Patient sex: M
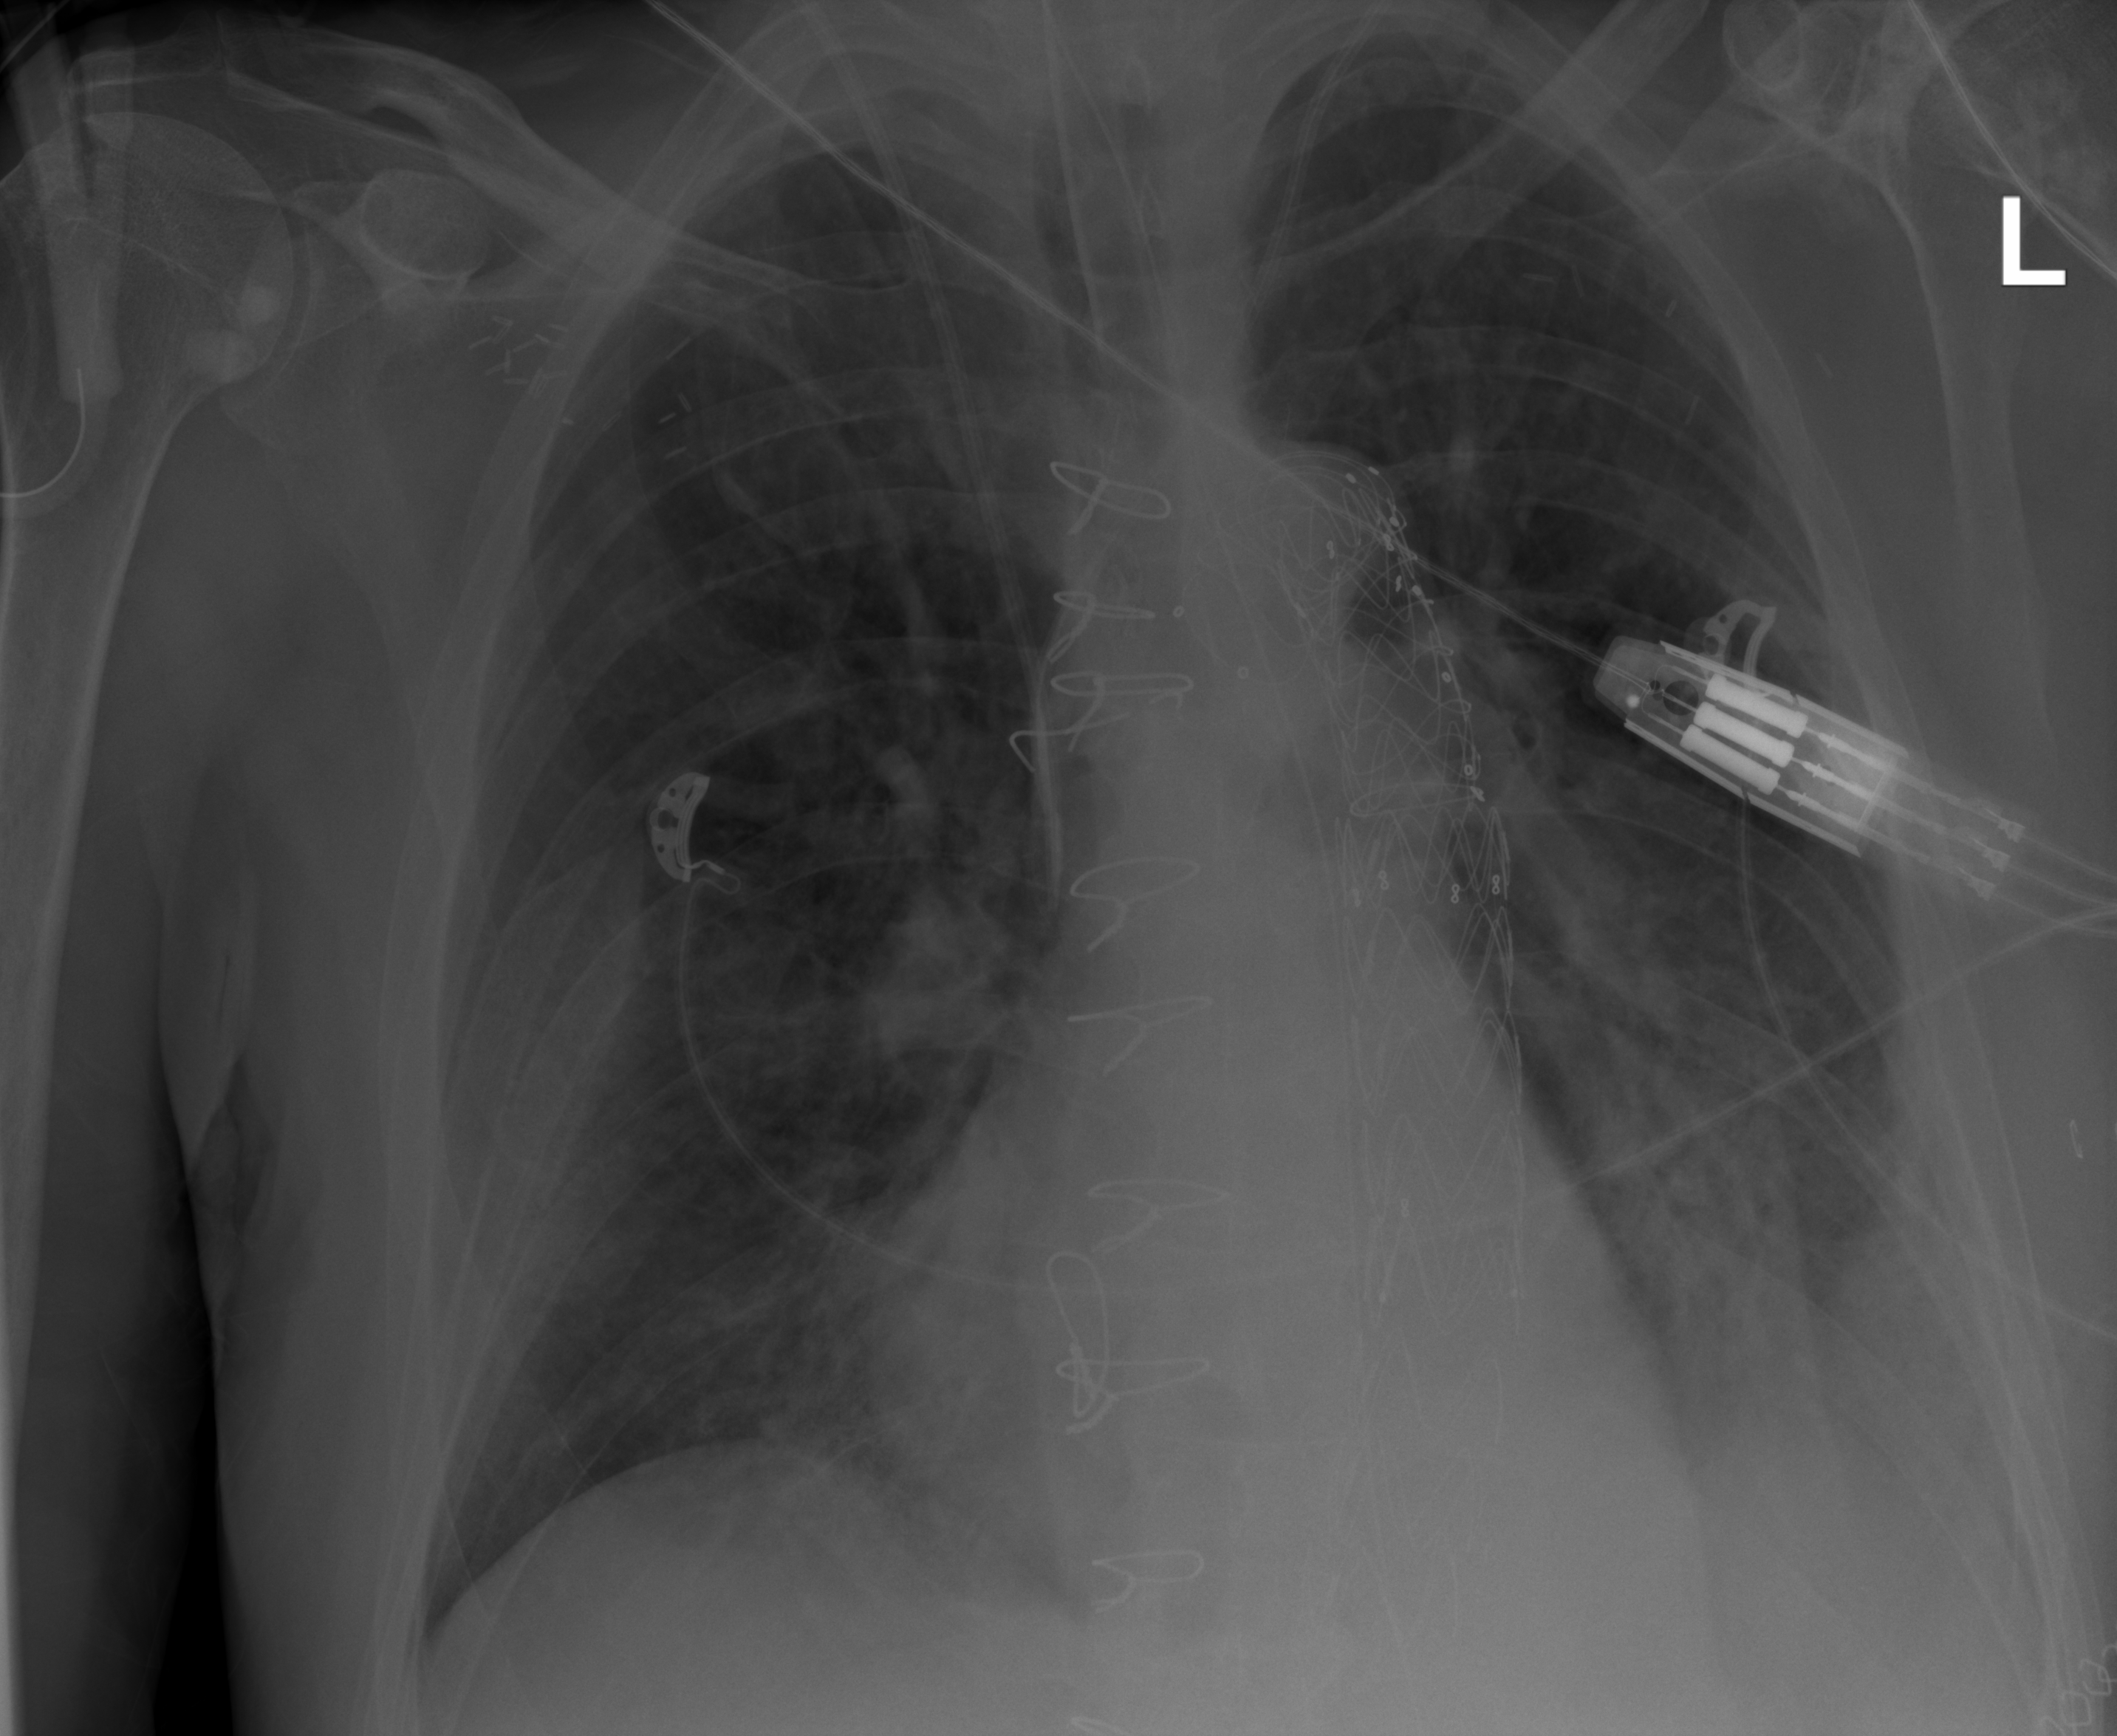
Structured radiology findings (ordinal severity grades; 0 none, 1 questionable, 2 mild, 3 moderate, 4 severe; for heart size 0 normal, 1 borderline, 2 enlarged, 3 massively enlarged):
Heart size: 0
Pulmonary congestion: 0
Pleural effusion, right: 2
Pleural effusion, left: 2
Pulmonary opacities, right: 2
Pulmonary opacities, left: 2
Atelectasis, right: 2
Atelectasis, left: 3